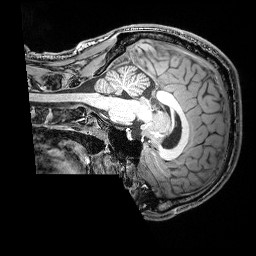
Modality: T1w
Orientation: sagittal
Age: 23
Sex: male
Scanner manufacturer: siemens
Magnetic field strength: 3 T
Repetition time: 2.53 s
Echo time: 0.00388 s